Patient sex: M
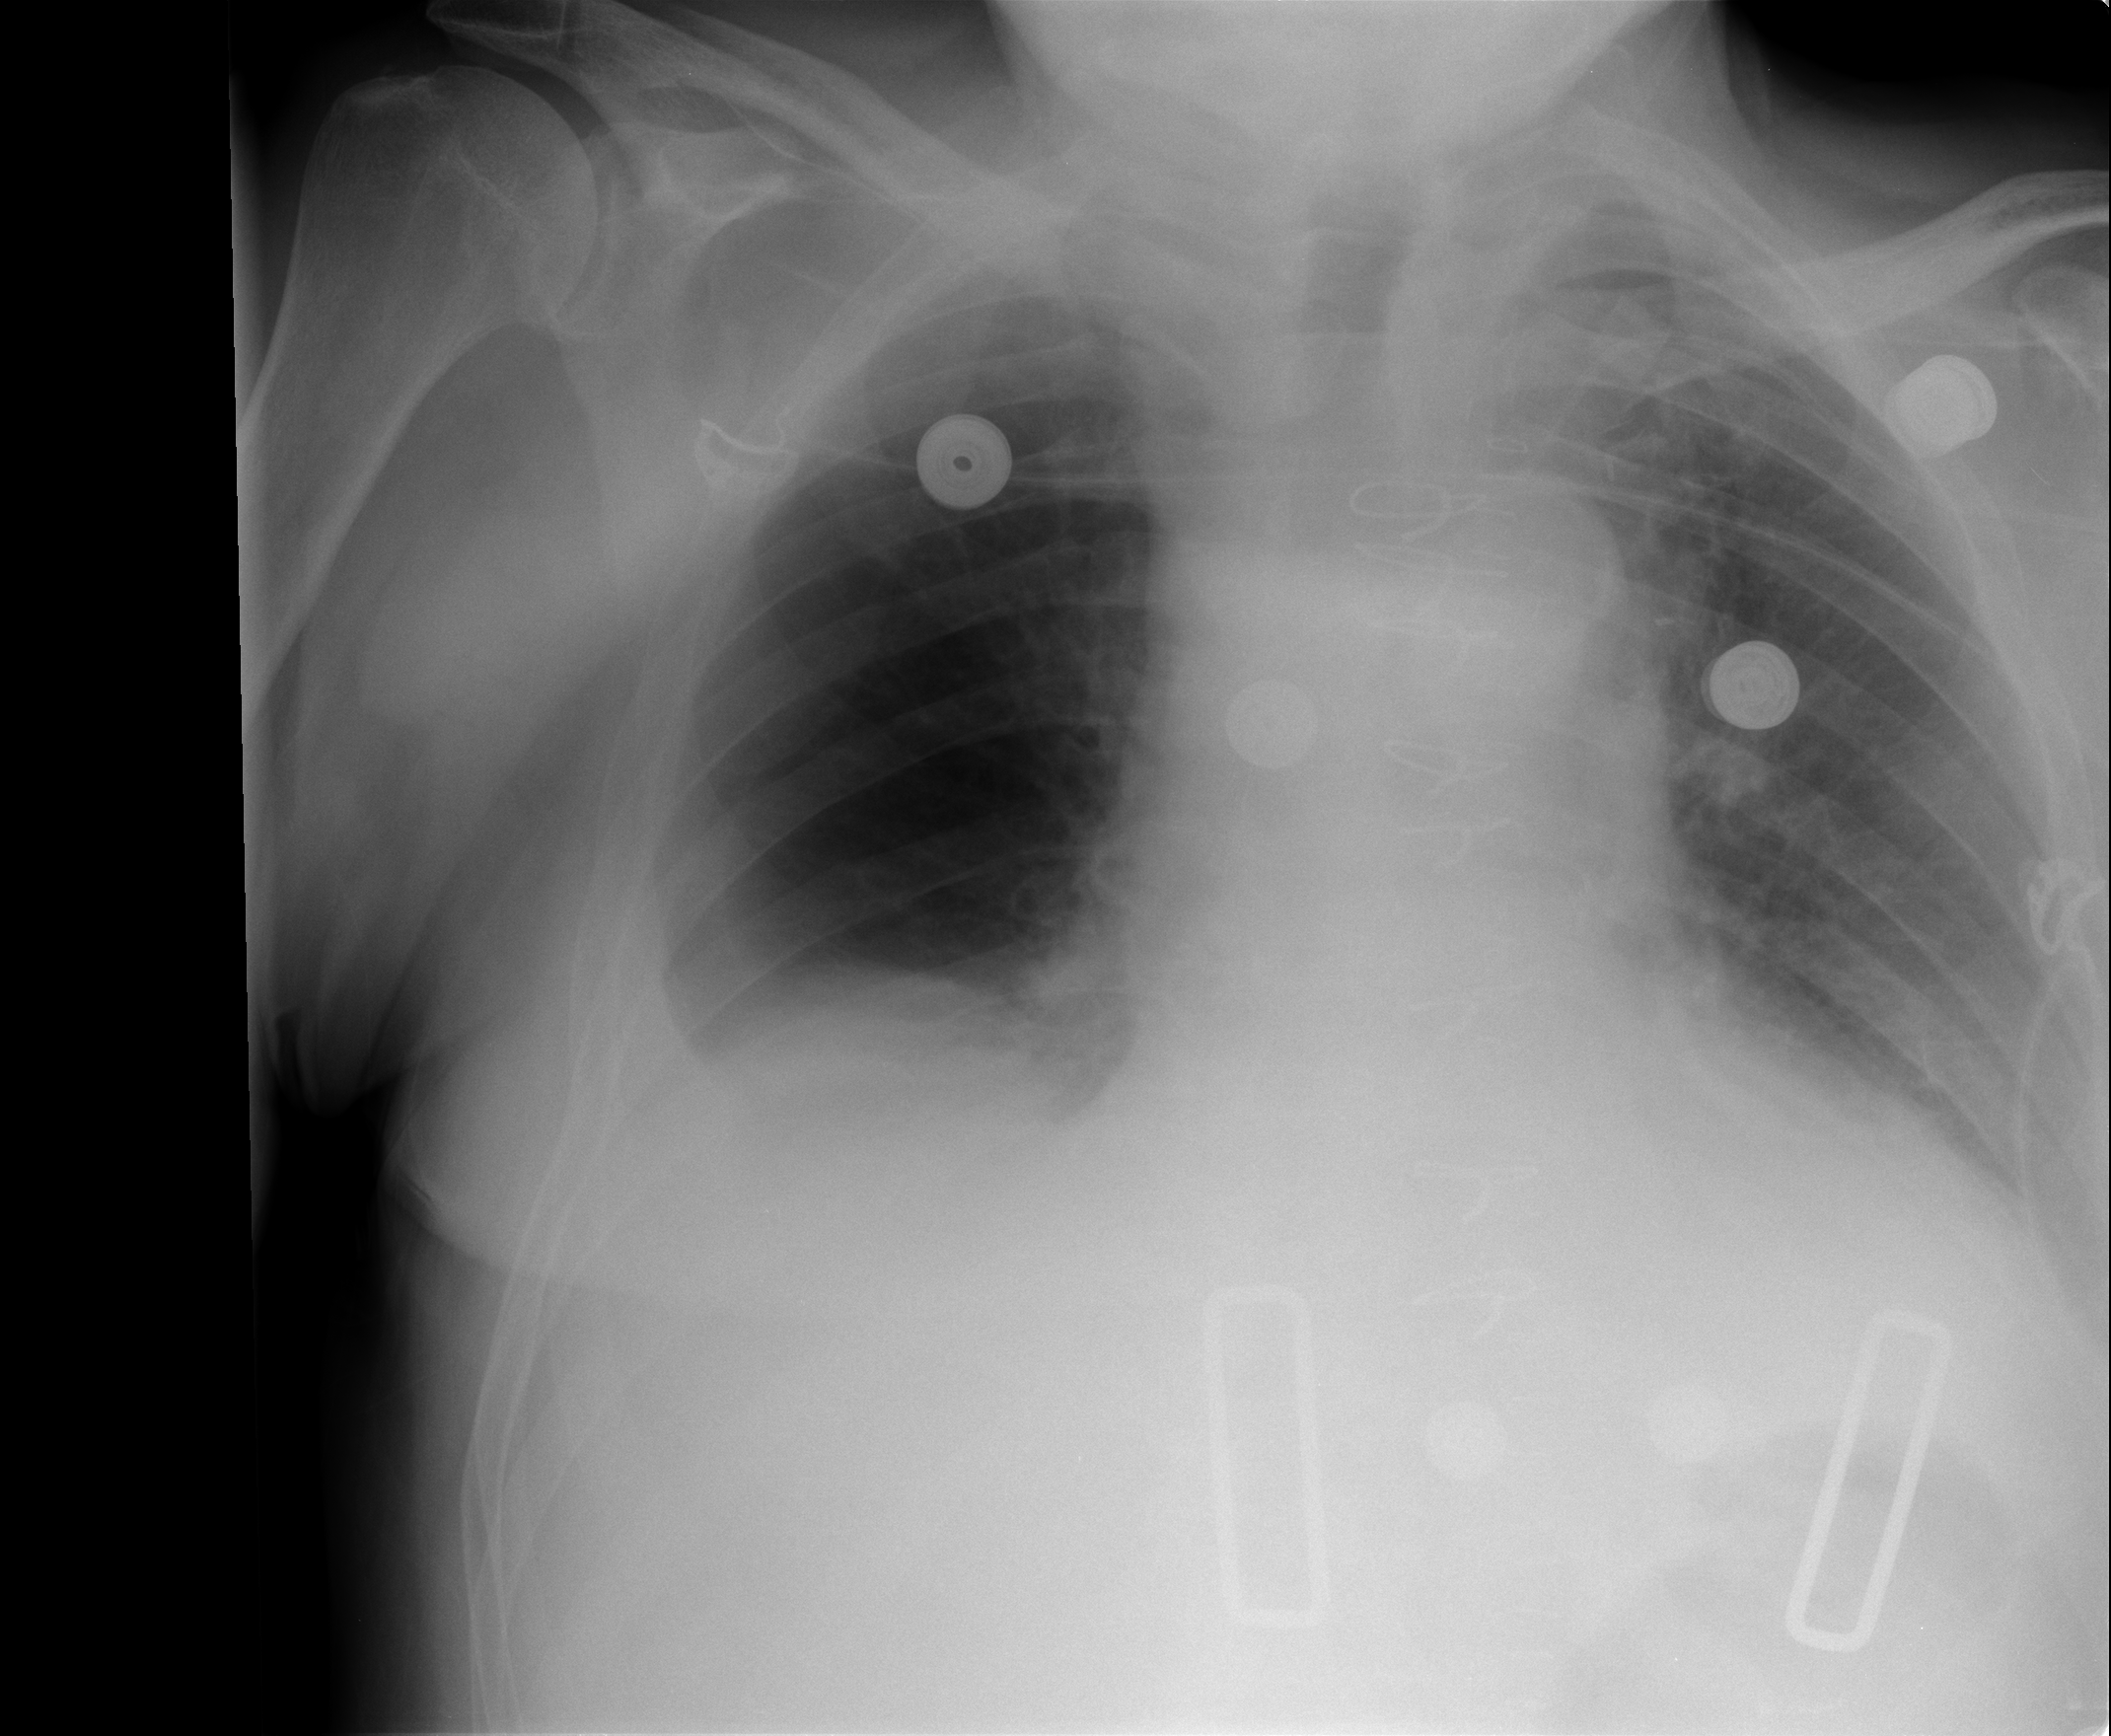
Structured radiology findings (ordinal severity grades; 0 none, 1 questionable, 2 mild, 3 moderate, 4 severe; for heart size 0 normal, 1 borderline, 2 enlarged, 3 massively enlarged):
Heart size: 2
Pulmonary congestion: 2
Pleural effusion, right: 3
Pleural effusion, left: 2
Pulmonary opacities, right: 0
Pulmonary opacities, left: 0
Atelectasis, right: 2
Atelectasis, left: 2